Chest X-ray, PA view. Patient: 37 years old, sex M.
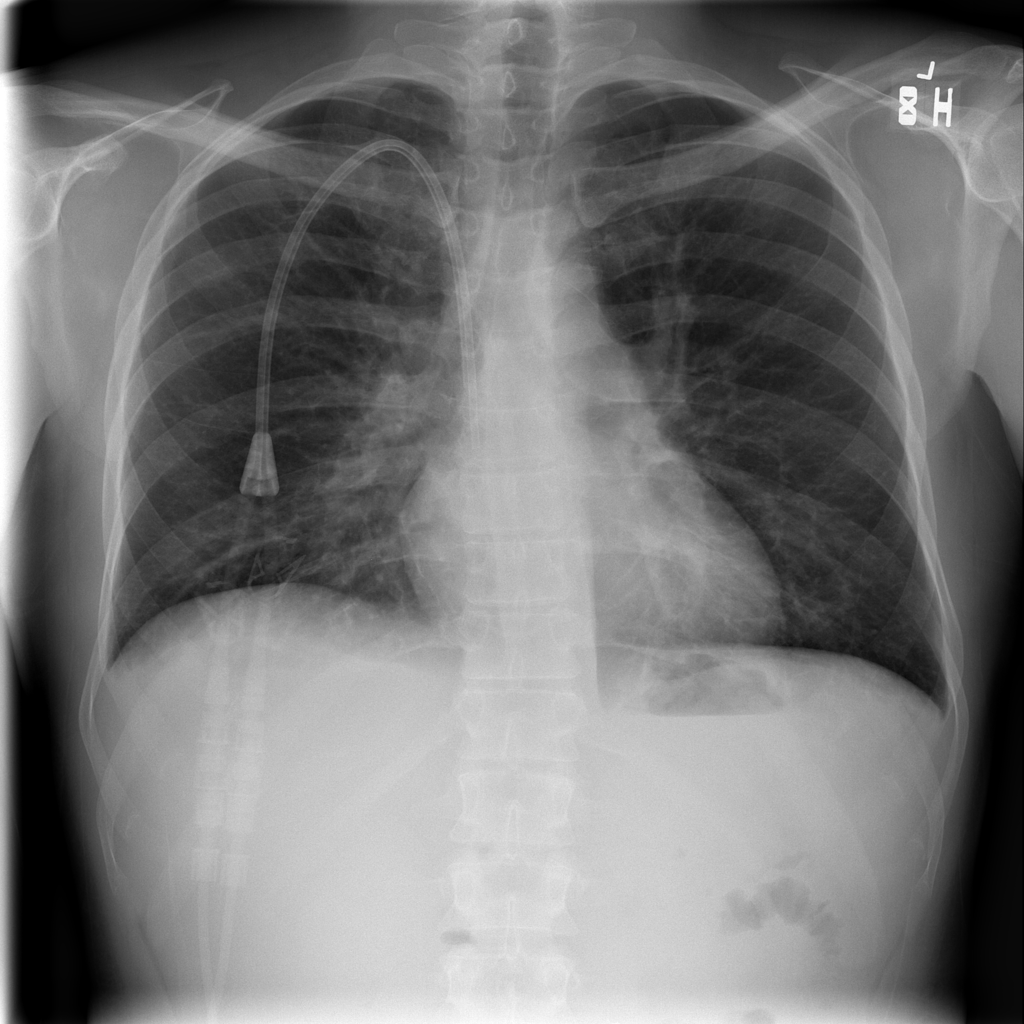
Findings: No Finding